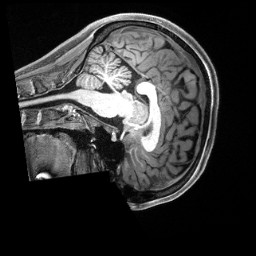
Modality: T1w
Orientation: sagittal
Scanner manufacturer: siemens
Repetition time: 2.5 s
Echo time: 0.00231 s